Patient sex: M
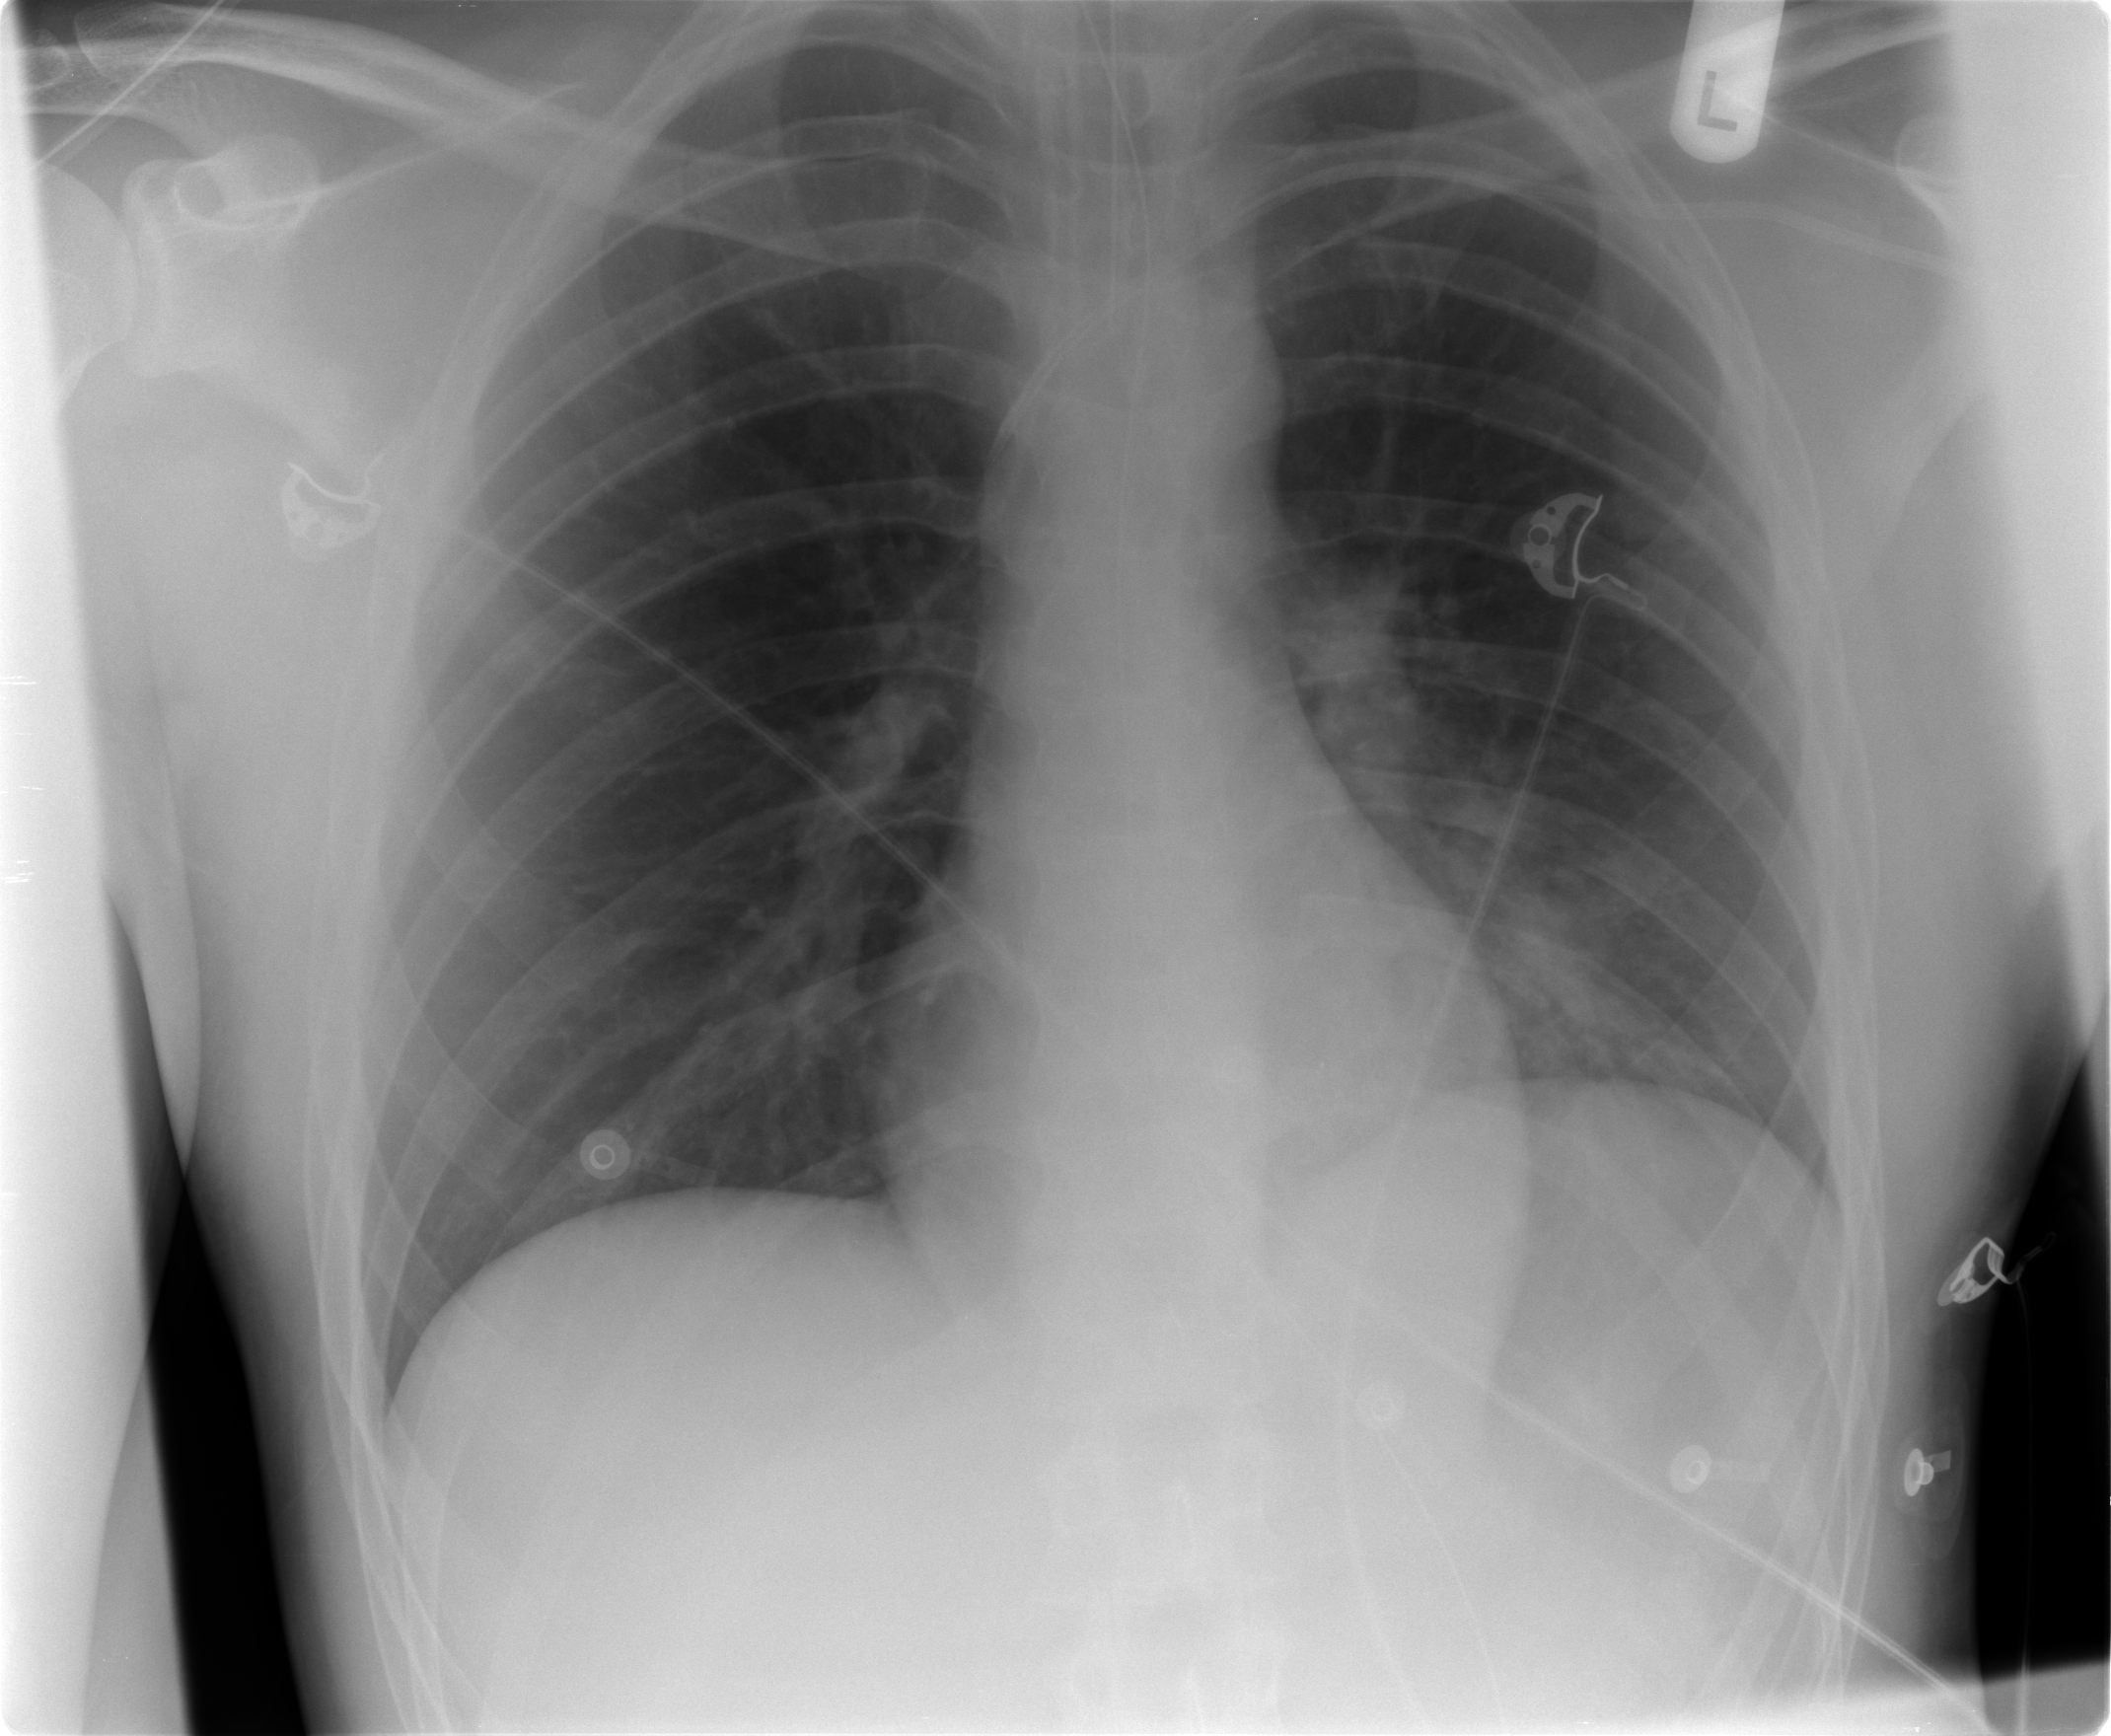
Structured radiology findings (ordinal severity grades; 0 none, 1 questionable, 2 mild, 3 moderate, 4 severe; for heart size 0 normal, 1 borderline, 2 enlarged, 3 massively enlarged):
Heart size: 0
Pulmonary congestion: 0
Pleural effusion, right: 0
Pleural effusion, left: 0
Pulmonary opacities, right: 0
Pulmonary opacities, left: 1
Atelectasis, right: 0
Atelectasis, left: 2